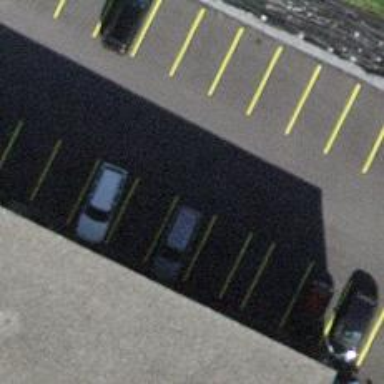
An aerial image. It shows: Parking area.